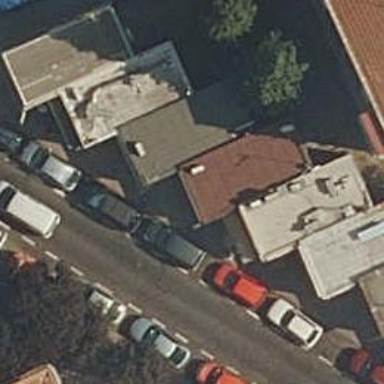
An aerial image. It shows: Cafe.